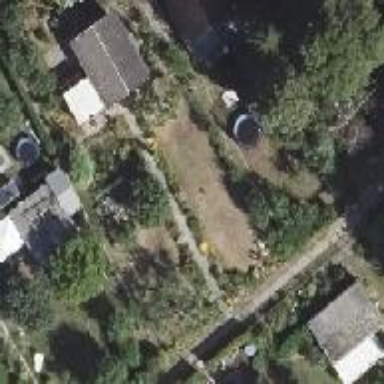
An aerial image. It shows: Plot in the allotments.